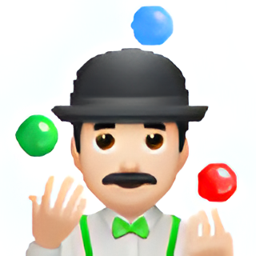
Name: man juggling type 1 2
Emoji: 🤹🏻‍♂️
Group: People & Body
Sub-group: person-sport